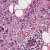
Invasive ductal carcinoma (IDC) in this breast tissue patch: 1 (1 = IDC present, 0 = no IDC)